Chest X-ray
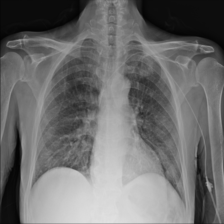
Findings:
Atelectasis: negative
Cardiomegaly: negative
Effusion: negative
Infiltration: negative
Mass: negative
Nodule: negative
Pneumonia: negative
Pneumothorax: negative
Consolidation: negative
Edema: negative
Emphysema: negative
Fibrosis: negative
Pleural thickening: negative
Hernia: negative